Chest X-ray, AP view. Patient: 55 years old, sex M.
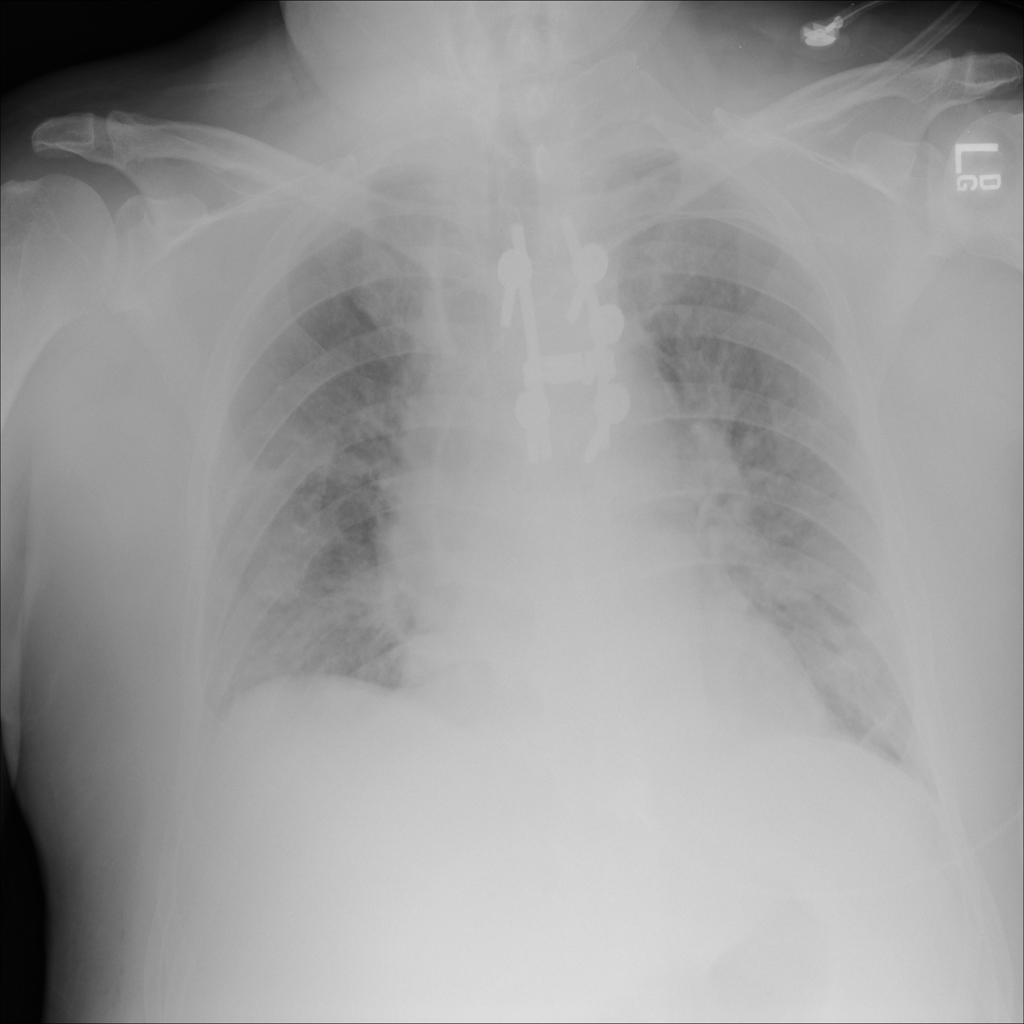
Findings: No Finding